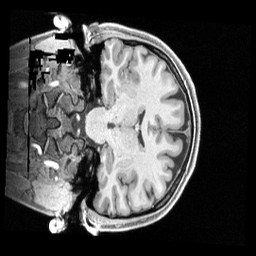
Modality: T1w
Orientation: coronal
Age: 25
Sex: female
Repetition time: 2.4 s
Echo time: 0.00222 s